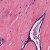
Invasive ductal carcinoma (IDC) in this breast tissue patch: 1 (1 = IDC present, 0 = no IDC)